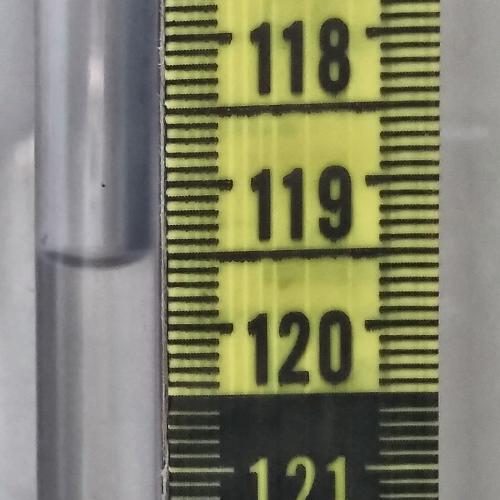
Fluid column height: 119.5 cm